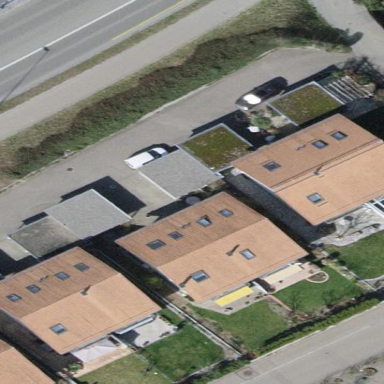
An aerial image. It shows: Semi-detached house.